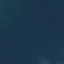
Land use / land cover class: SeaLake